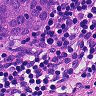
Metastatic tissue present: yes